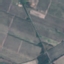
Land use / land cover: PermanentCrop